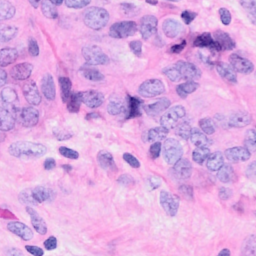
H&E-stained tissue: Breast